Field crop: tomato
Growth stage: 2
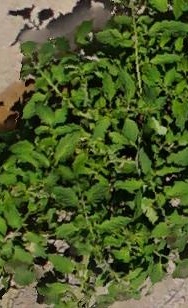
Species: tomato